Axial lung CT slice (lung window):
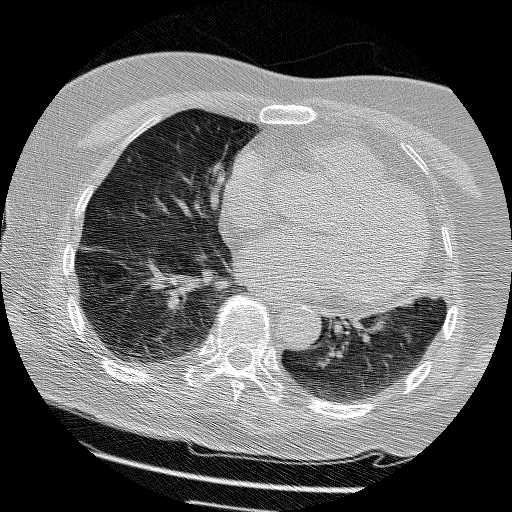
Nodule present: yes
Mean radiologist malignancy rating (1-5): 3